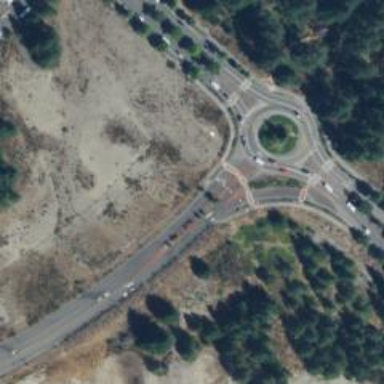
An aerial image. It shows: Secondary road leading to roundabout.